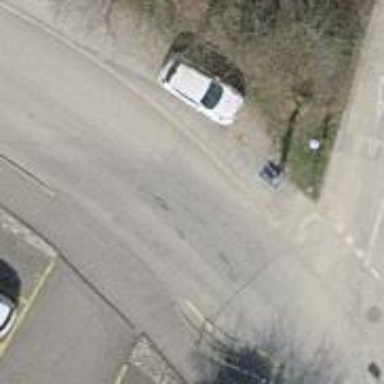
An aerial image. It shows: Road serving as parking aisle.